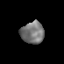
Tissue: prostate
Cell type: T cells
Senescence score: 0.3594
Nuclear area (px): 492
Mean DAPI intensity: 119.86